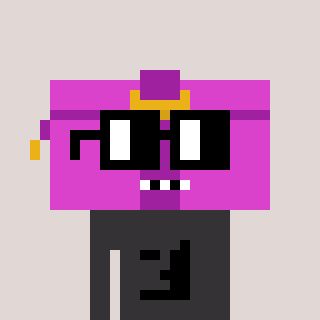
a pixel art character with square black glasses, a clutch-shaped head and a grayscale-colored body on a warm background